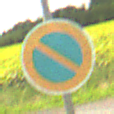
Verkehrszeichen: EingeschraenktesHalteverbot
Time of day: Midday
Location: Outdoor (RoadRail)
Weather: PartlyCloudy
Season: NotSpecified
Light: Natural